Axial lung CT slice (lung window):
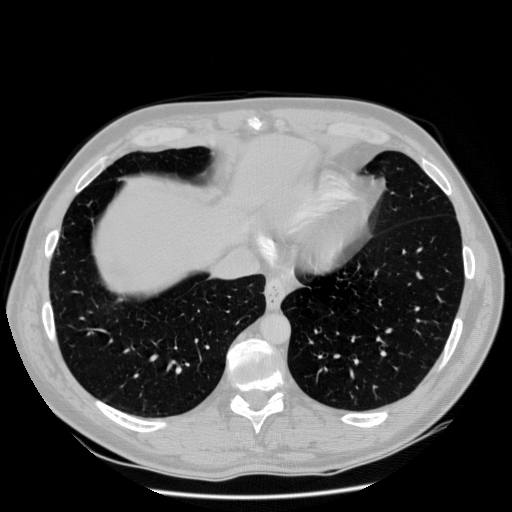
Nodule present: no